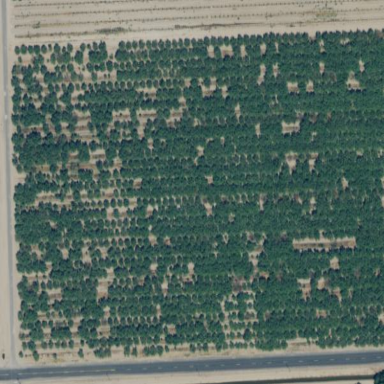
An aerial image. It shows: Orchard filled with almond trees.